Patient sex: F
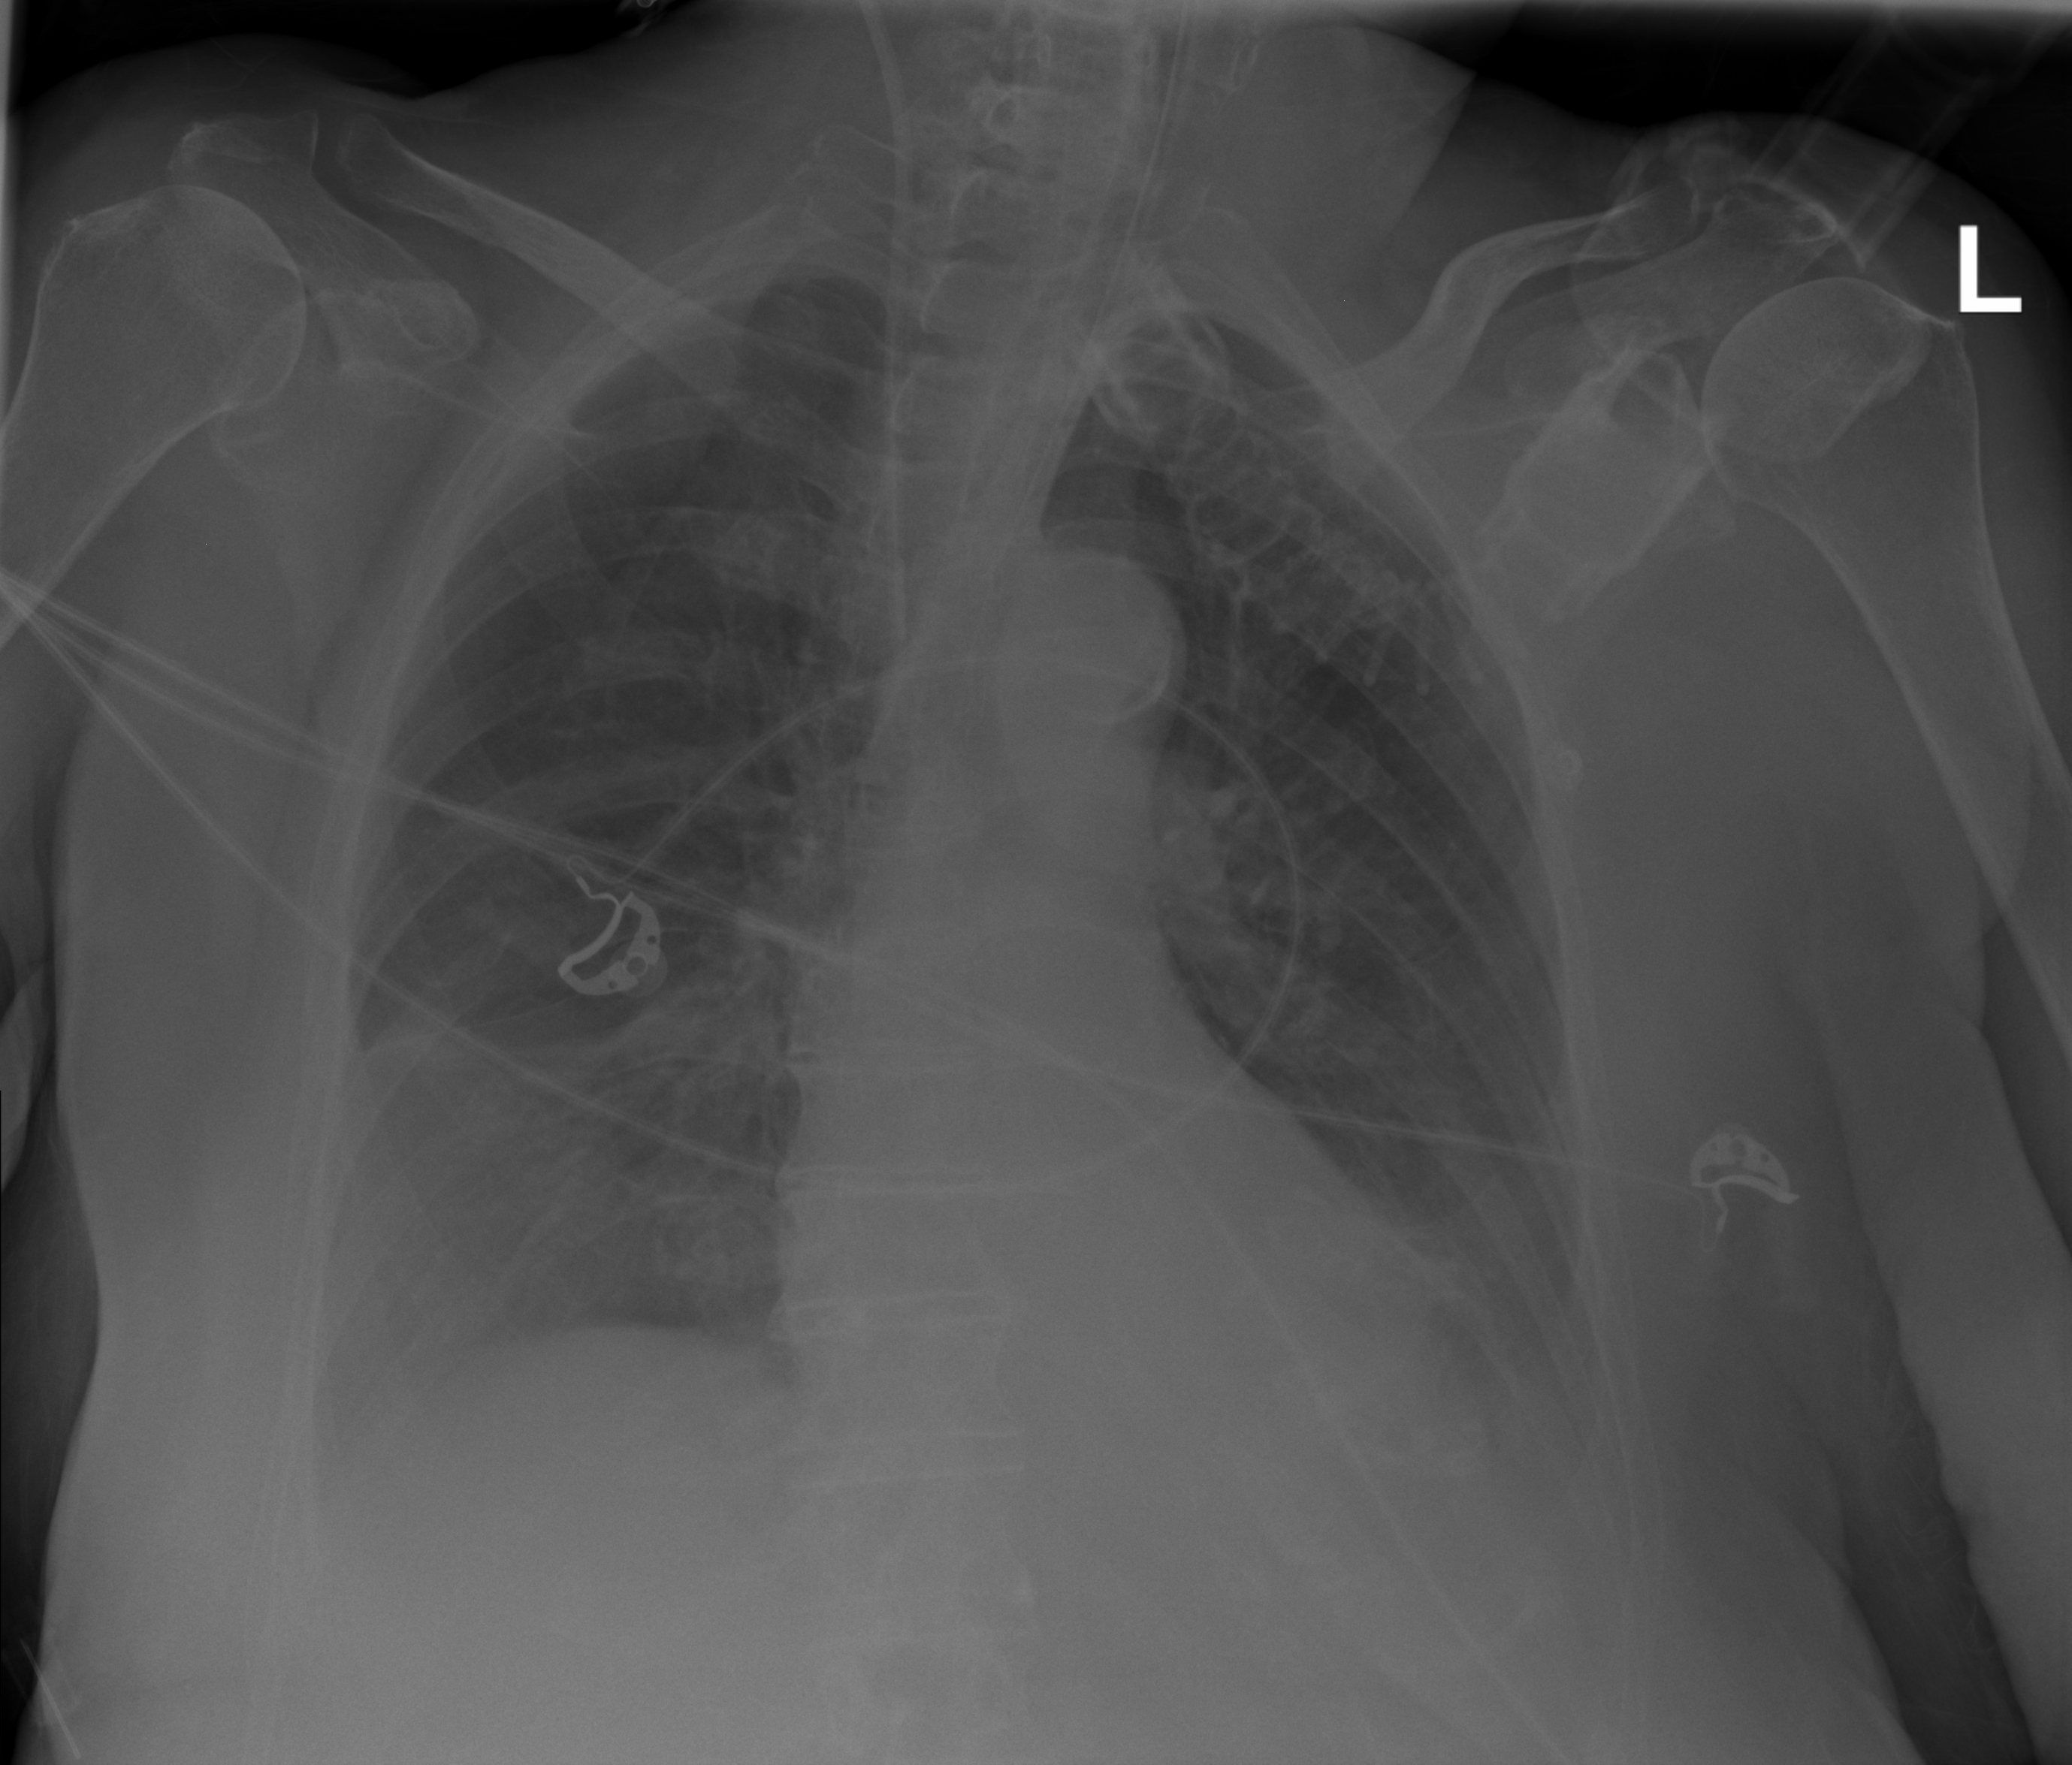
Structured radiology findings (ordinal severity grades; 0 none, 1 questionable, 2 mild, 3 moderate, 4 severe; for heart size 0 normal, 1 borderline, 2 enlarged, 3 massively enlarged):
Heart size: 2
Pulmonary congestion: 0
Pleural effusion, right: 2
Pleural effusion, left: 2
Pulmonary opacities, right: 0
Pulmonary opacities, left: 0
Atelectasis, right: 2
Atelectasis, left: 2